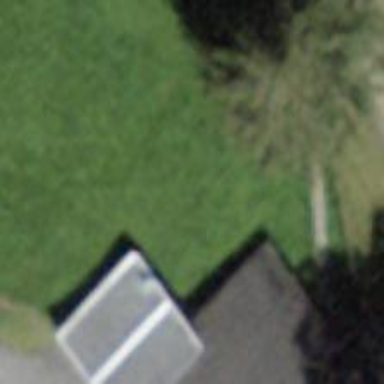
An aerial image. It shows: Garage.